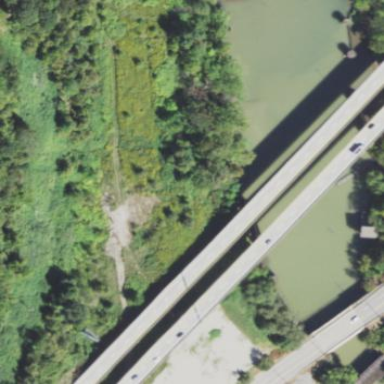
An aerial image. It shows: Man-made bridge.